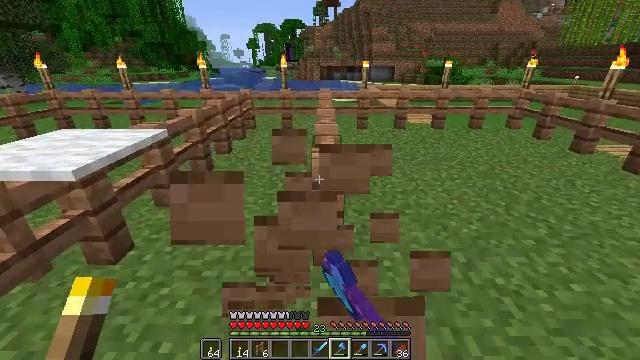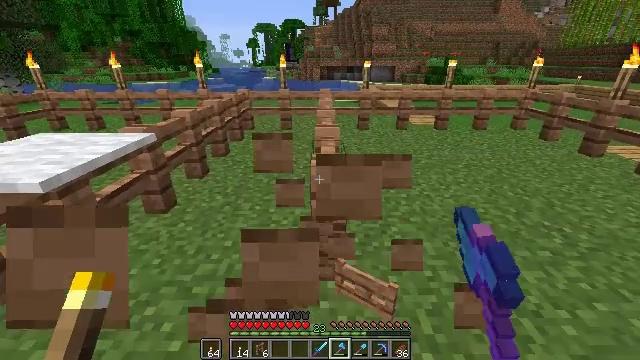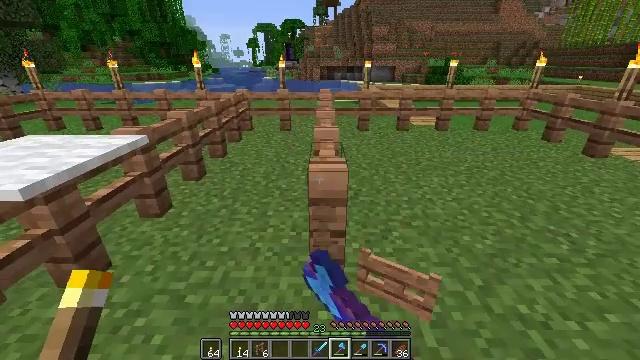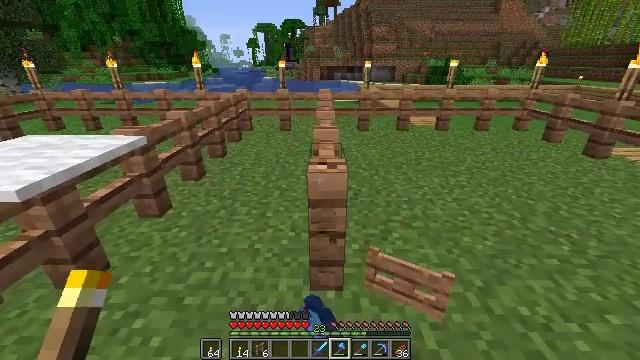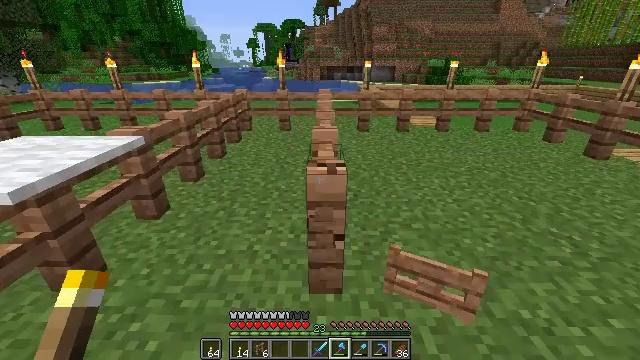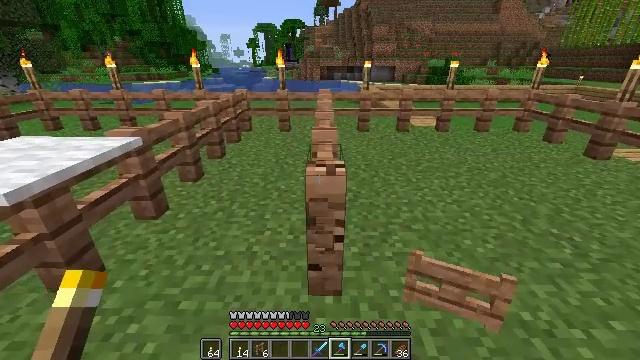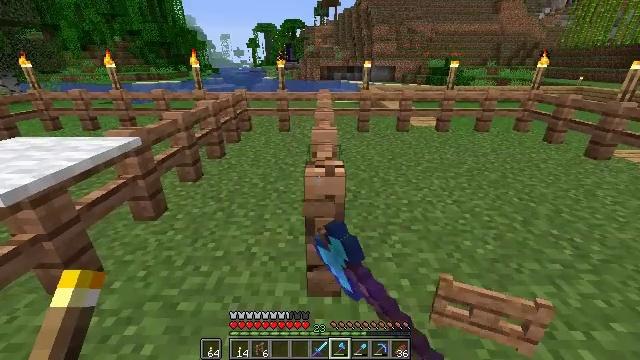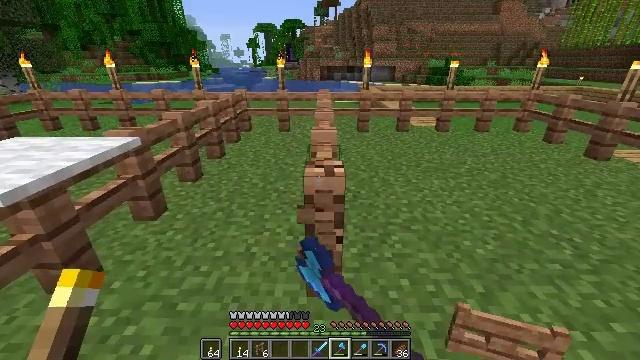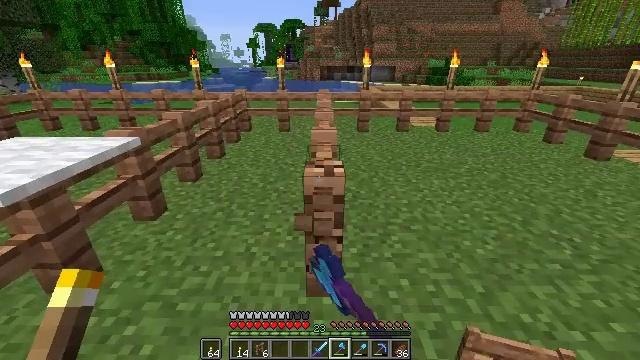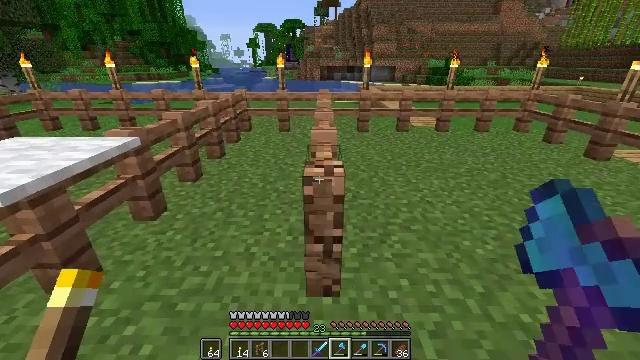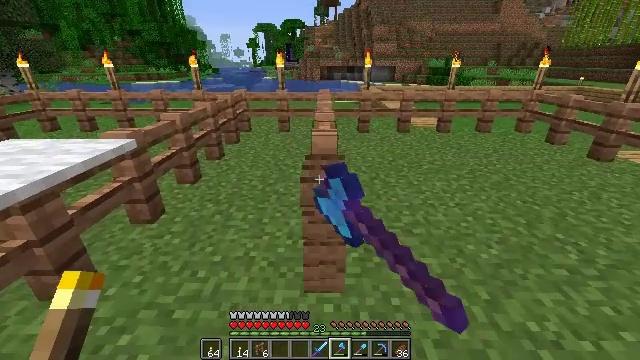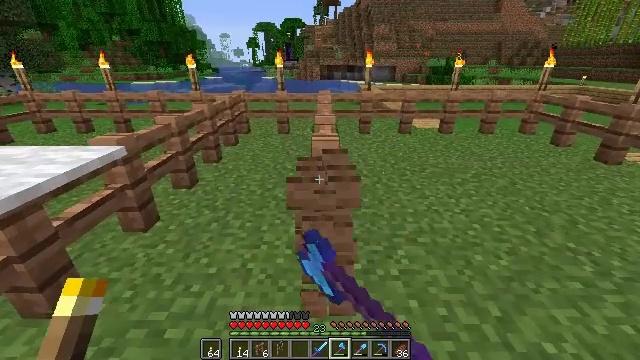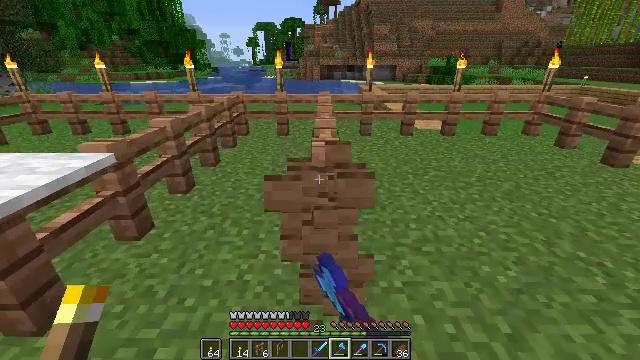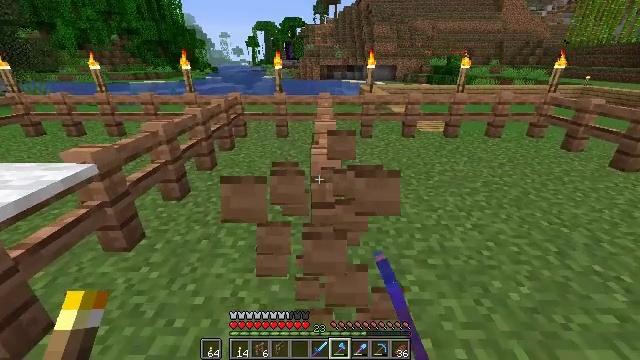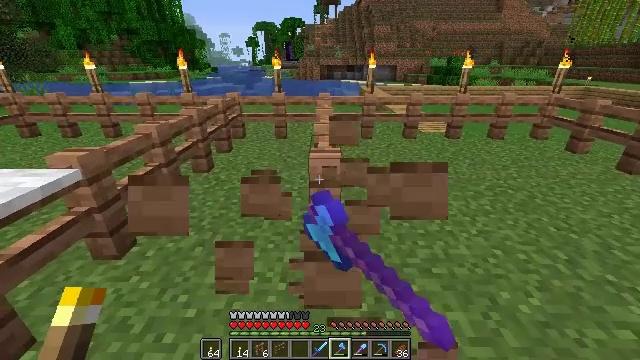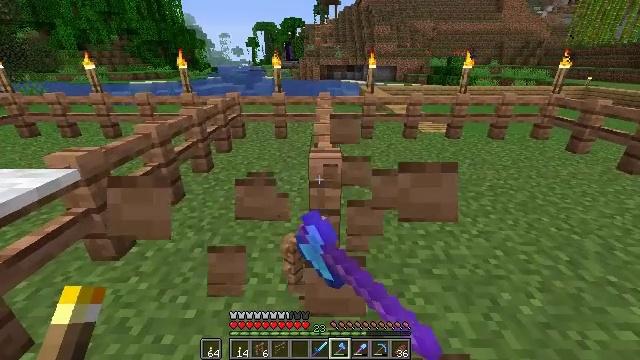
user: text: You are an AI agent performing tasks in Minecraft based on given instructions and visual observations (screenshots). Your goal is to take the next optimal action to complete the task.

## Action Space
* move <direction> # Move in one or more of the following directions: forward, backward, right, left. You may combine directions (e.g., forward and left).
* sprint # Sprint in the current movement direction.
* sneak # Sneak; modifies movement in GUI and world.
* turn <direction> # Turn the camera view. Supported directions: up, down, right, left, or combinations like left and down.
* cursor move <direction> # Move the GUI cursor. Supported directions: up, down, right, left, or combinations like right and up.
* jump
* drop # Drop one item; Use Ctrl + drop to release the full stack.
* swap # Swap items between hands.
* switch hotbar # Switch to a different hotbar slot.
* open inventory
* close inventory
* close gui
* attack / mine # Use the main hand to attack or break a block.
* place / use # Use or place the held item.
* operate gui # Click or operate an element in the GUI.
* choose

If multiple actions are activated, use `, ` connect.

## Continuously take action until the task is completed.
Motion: motion action
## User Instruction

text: Remove the jungle fence from its place.
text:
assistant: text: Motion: attack / mine
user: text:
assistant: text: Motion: attack / mine
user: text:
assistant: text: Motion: attack / mine
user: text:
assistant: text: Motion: attack / mine
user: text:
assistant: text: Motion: attack / mine
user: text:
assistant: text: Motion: attack / mine
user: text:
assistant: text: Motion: attack / mine
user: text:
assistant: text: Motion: attack / mine
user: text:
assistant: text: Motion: attack / mine
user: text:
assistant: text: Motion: move forward, attack / mine
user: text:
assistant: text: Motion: move forward, attack / mine
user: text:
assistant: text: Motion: move forward, attack / mine
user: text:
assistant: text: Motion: attack / mine
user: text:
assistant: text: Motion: attack / mine
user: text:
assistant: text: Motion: attack / mine
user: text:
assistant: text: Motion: attack / mine
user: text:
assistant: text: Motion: attack / mine
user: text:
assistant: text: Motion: attack / mine
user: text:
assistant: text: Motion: attack / mine
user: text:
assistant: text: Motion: attack / mine
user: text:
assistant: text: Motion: attack / mine
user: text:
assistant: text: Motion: attack / mine
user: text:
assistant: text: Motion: attack / mine
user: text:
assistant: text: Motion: attack / mine
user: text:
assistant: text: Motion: move forward, attack / mine
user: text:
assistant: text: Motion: move forward, attack / mine
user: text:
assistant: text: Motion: move forward, attack / mine
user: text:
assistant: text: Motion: move forward, attack / mine
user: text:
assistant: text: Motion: attack / mine
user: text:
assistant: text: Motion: attack / mine